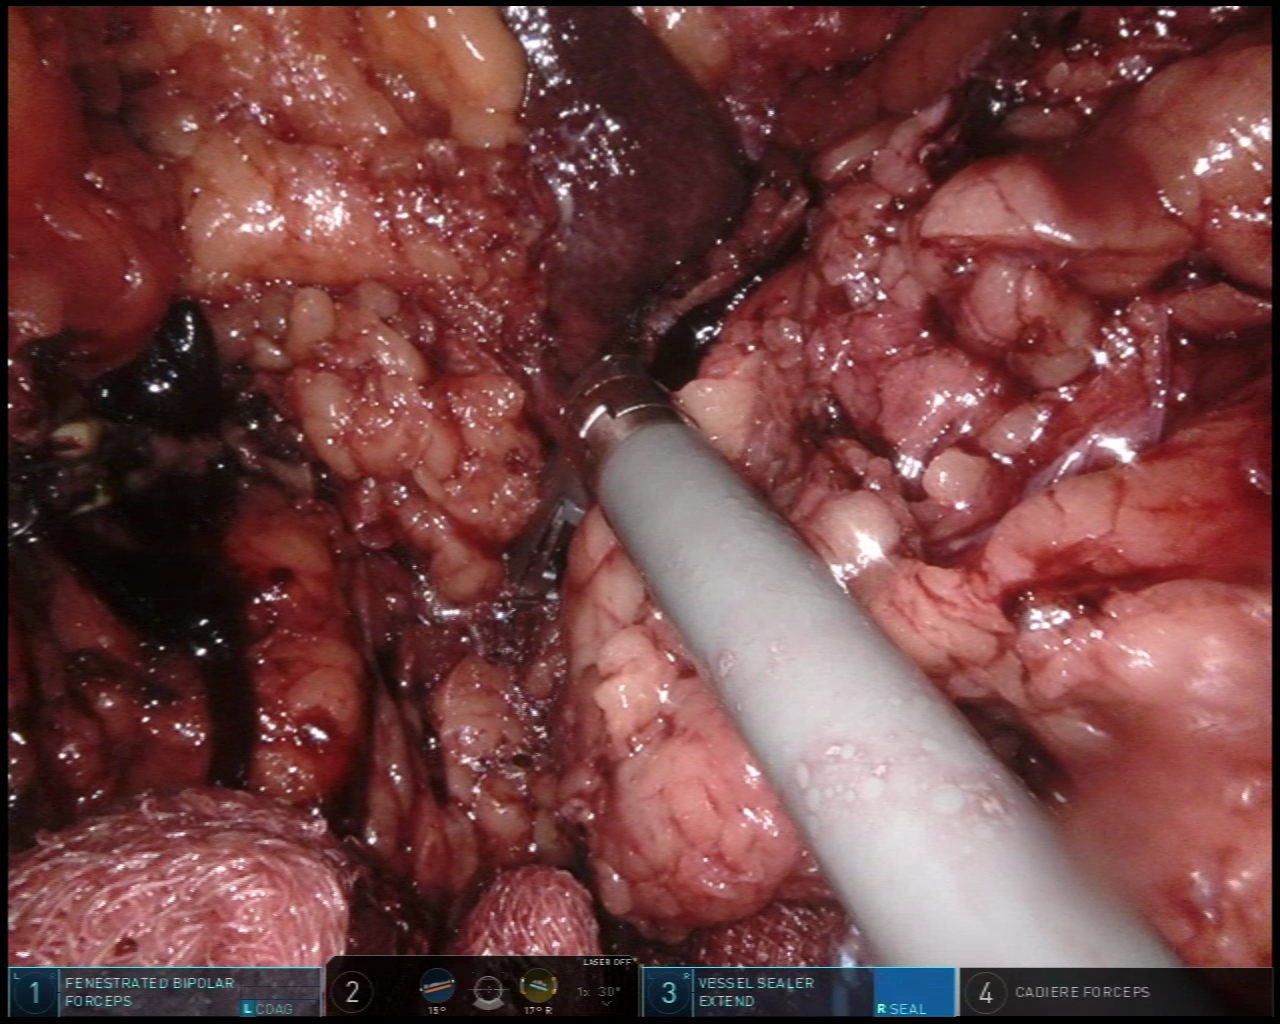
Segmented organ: spleen
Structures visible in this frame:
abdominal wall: yes
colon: yes
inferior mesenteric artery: no
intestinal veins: no
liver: no
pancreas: no
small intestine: no
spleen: yes
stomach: no
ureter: no
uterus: no
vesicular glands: no